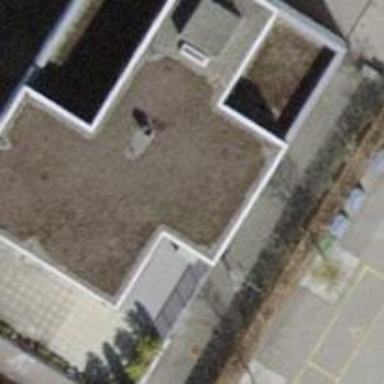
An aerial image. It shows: Building with flat roof.